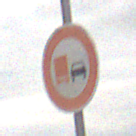
Verkehrszeichen: UeberholverbotKraftfahrzeuge
Umgebung: Outdoor, Nature
Tageszeit: MorningAfternoon
Wetter: Overcast
Licht: Natural
Jahreszeit: NotSpecified
Kontrast: LowContrast